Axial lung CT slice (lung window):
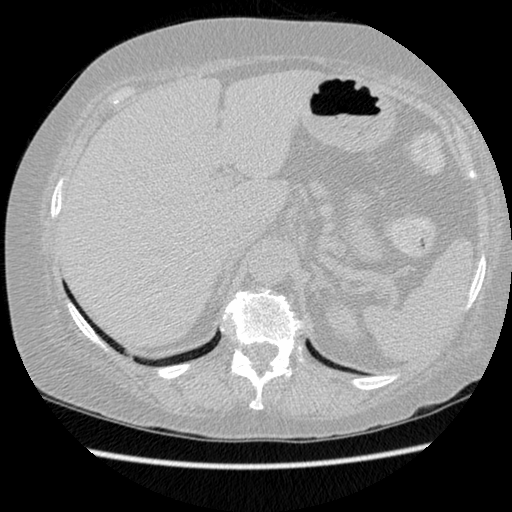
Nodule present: no